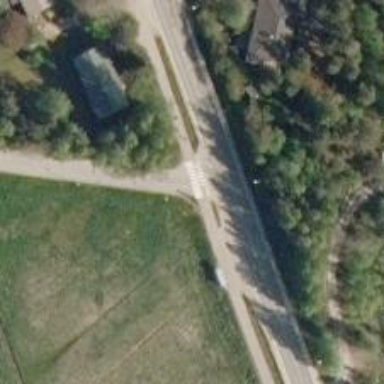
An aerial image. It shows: Asphalt cycleway with crossing.